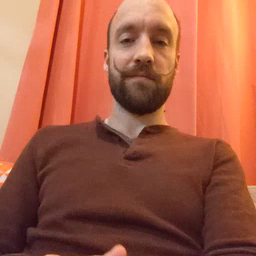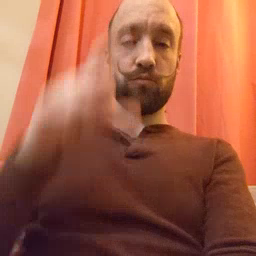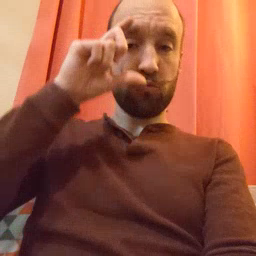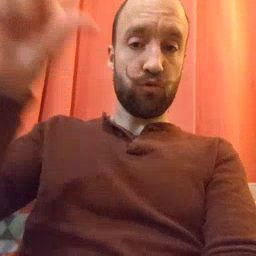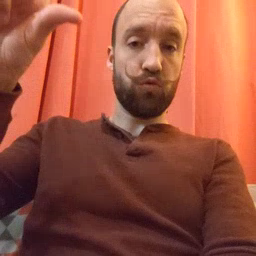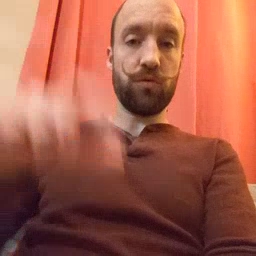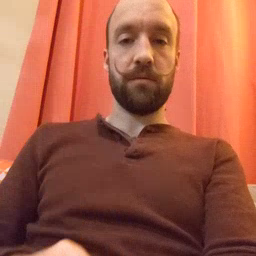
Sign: moon